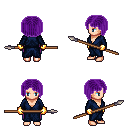
a pixel art fantasy rpg character, female body template, human, light skin, blue robe, magenta pants, purple pageboy hairstyle, gold gloves, spear, four views (front, back, left, right), 2x2 character sprite sheet, small pixel art, hard edges, no anti-aliasing